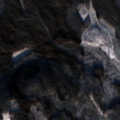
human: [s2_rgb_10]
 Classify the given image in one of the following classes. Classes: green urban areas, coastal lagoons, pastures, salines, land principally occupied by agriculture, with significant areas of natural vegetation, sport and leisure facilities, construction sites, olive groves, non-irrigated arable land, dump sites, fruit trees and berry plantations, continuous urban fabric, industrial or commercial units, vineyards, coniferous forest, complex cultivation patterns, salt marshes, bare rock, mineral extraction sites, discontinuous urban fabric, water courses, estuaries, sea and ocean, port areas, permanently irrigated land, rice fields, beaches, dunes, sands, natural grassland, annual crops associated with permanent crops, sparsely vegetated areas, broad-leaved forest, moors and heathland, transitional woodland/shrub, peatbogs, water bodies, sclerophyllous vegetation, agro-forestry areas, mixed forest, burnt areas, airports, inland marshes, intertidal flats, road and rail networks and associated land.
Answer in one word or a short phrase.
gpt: coniferous forest, transitional woodland/shrub